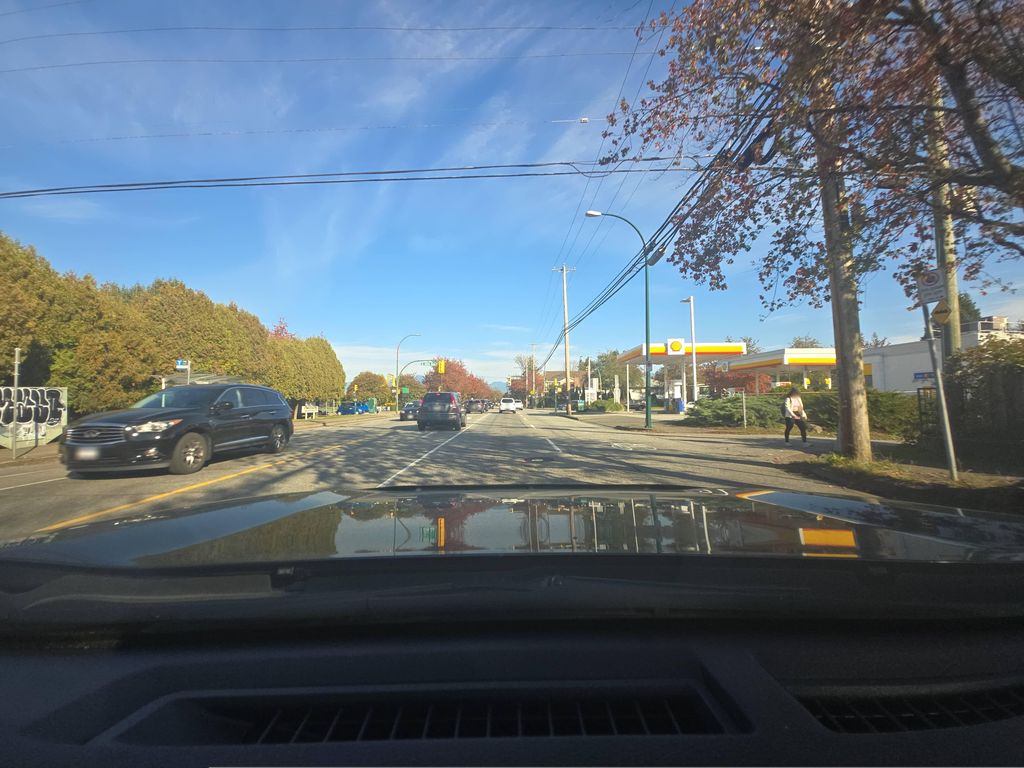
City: vancouver